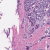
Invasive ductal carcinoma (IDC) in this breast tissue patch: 0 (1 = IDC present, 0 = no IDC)